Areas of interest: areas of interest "Badminton Court"
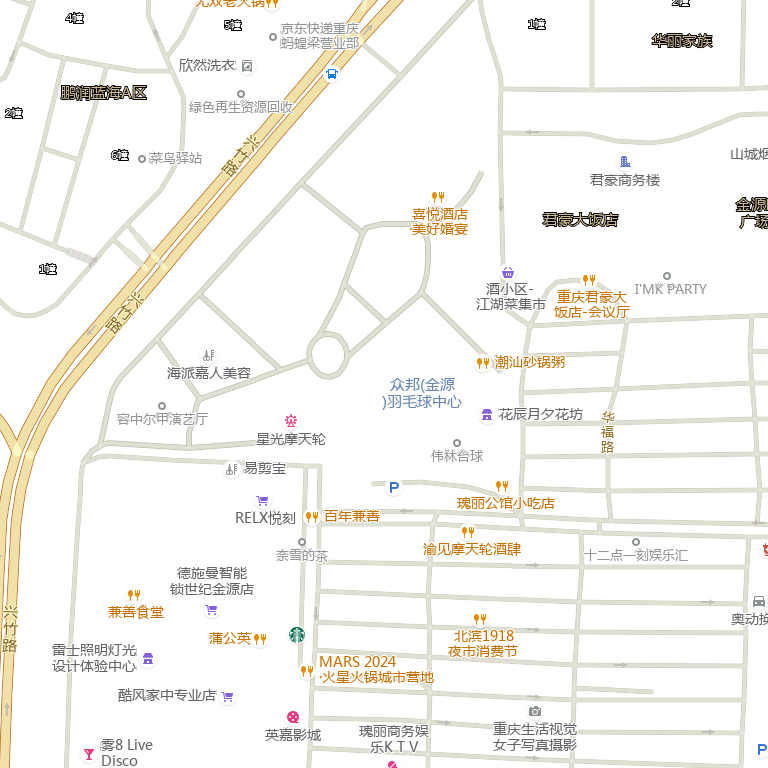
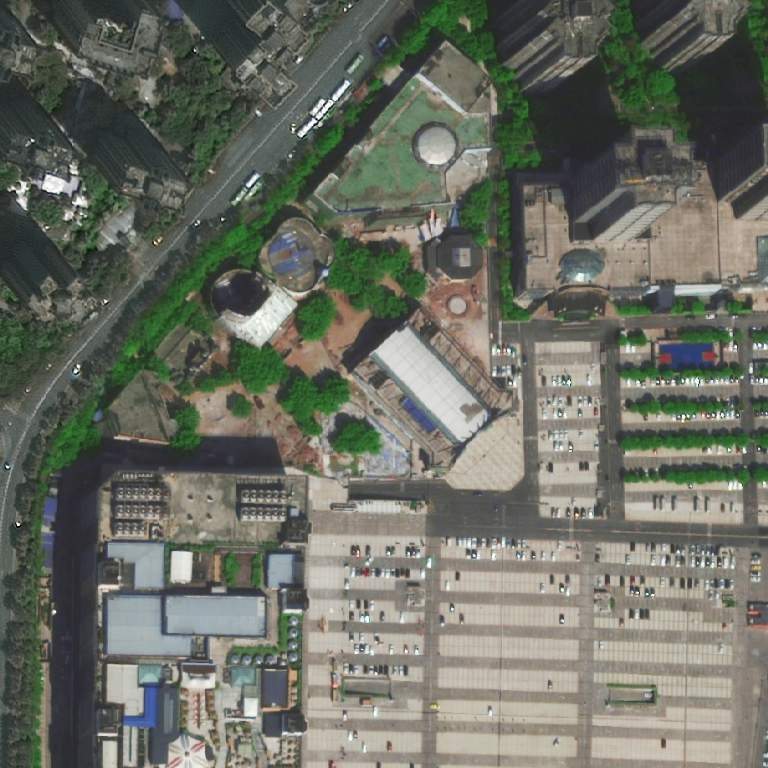